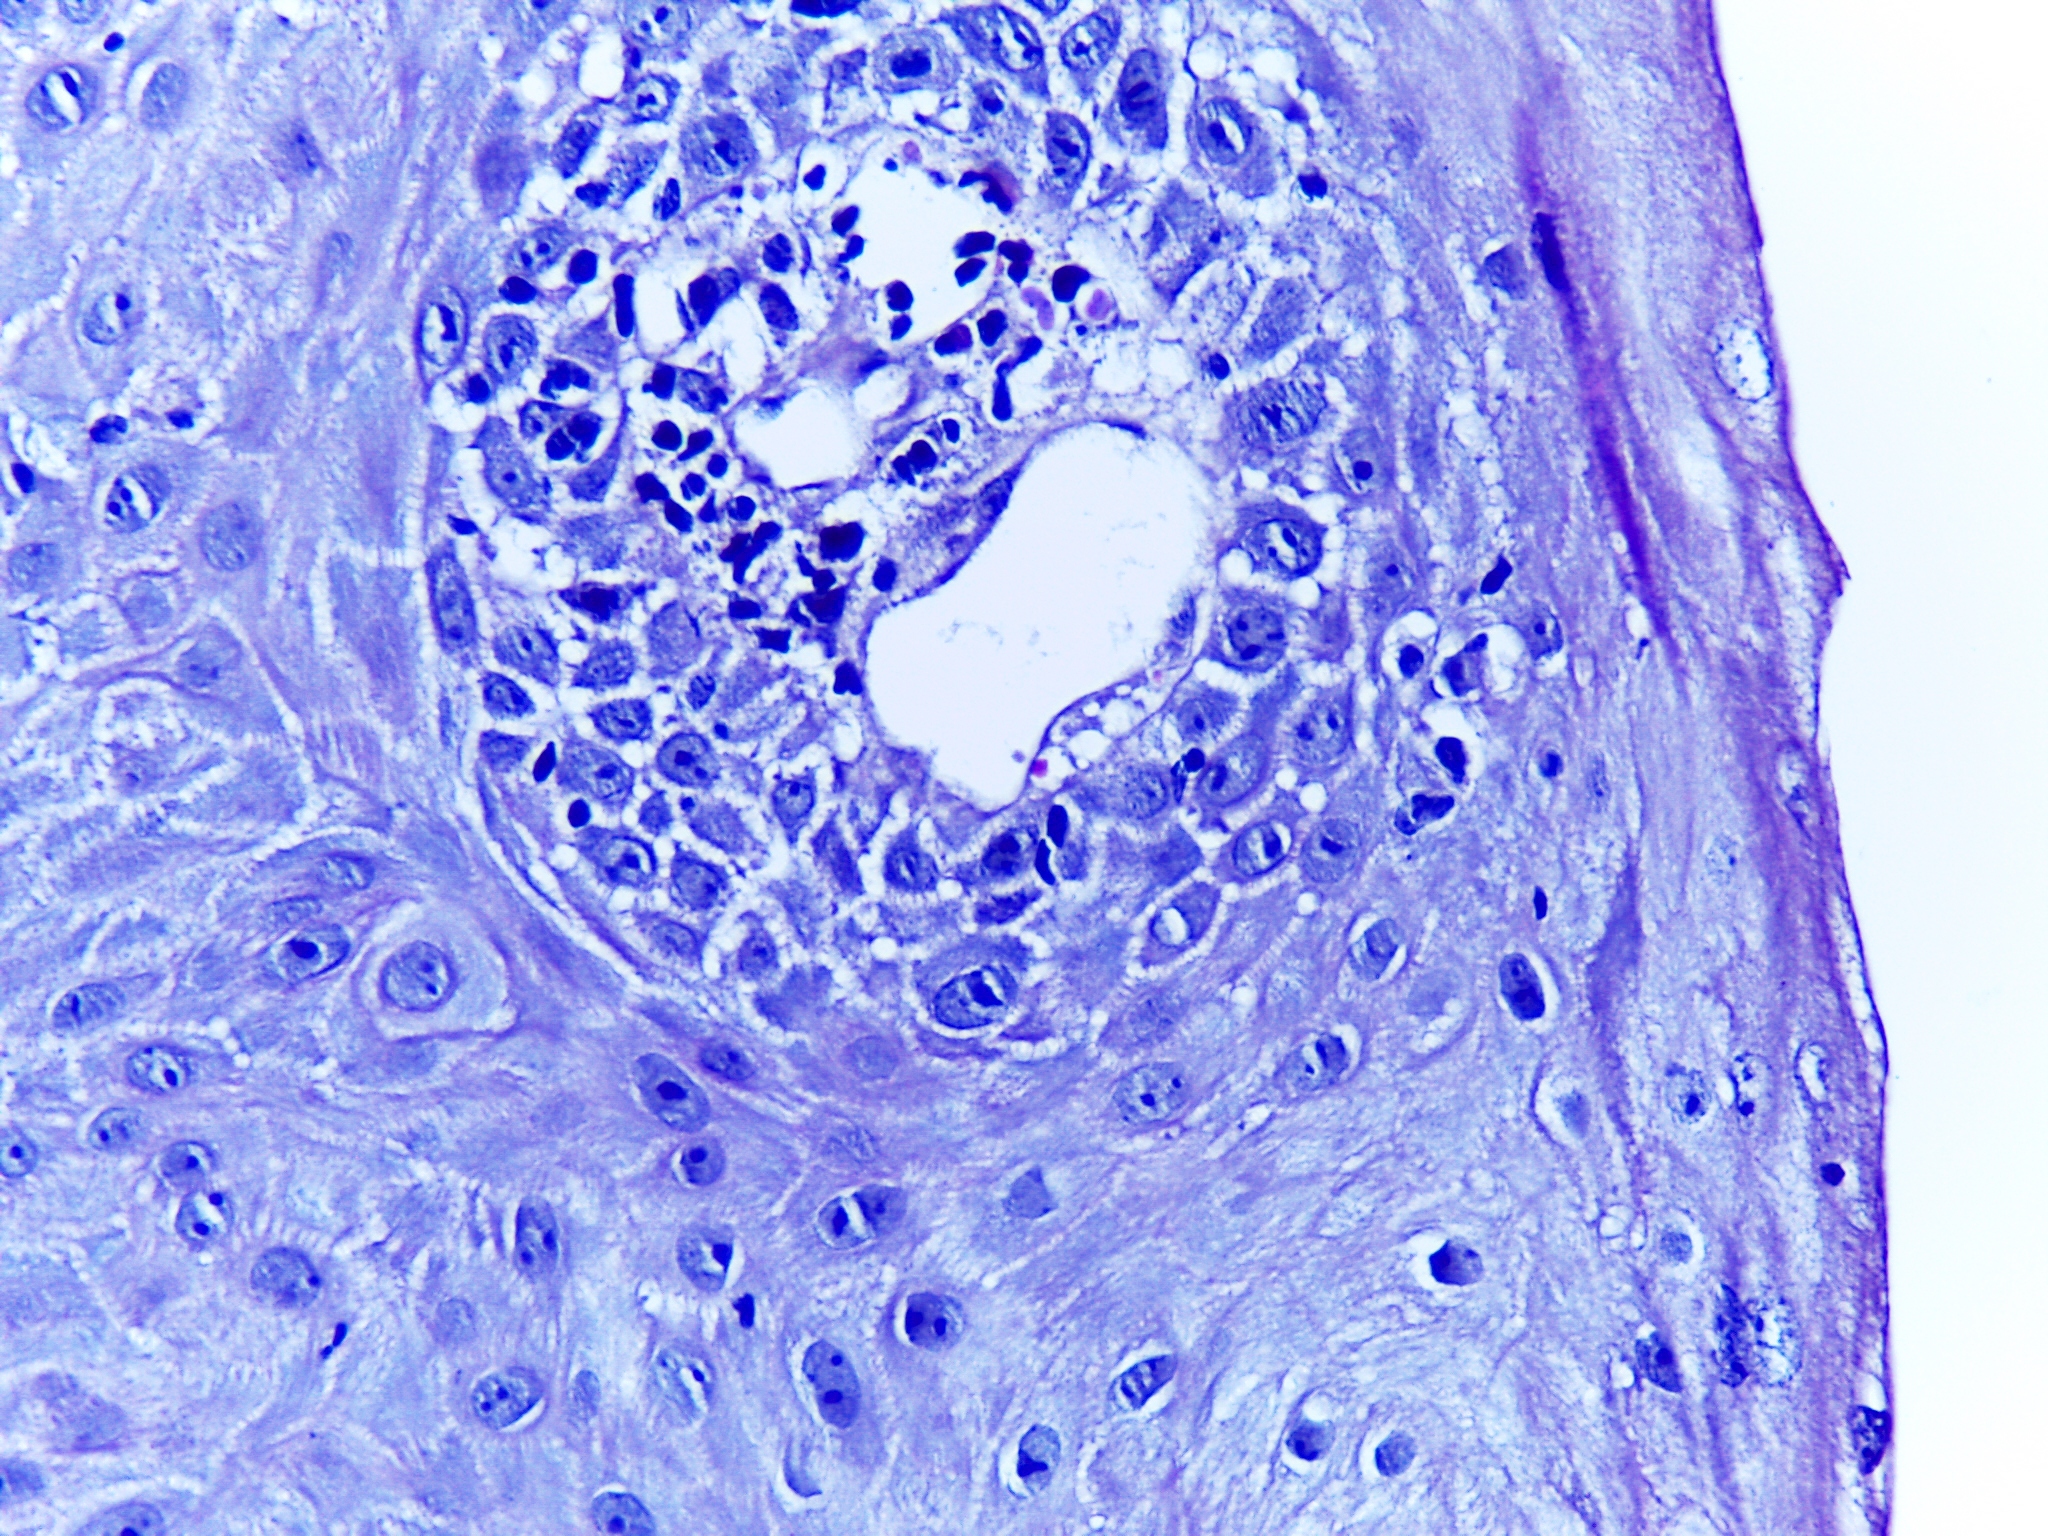
Diagnosis: OSCC